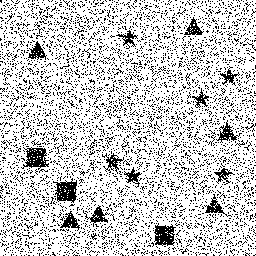
Squares: 3
Triangles: 6
Stars: 6
Total shapes: 15